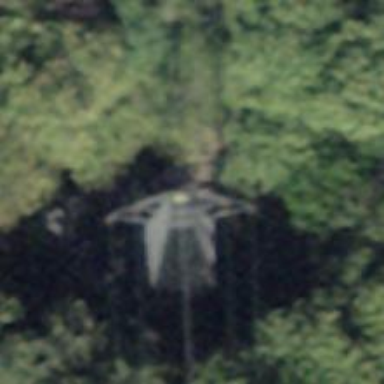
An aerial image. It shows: Power tower.